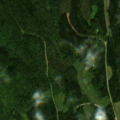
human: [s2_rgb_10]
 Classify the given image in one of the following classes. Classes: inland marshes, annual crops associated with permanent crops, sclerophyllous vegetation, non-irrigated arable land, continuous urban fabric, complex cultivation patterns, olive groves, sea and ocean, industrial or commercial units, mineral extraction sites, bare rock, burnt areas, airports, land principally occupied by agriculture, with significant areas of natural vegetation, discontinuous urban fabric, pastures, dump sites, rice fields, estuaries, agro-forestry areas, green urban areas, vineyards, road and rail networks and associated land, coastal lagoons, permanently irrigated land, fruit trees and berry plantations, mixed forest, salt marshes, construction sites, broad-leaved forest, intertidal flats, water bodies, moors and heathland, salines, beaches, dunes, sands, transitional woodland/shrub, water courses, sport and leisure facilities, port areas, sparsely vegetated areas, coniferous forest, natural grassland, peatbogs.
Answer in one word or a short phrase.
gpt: coniferous forest, mixed forest, transitional woodland/shrub